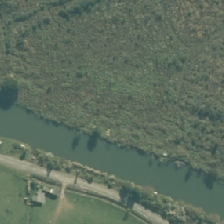
Land cover: herbaceous_freshwater_vege